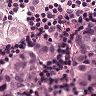
Metastatic tissue present: yes